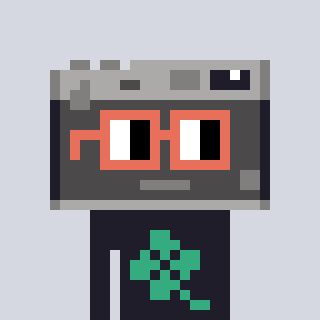
a pixel art character with square orange glasses, a camera-shaped head and a grayscale-colored body on a cool background